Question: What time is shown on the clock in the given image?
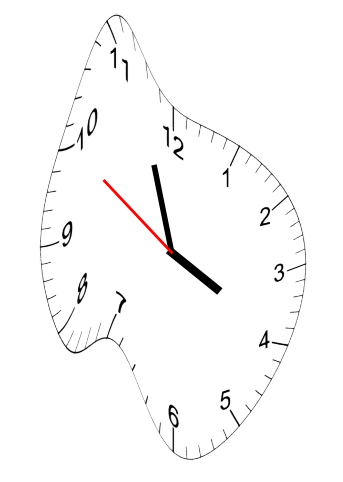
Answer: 03:56:50